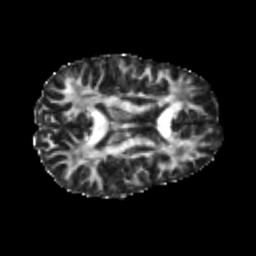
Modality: FA
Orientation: axial
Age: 21
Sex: male
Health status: healthy
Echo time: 0.074 s